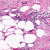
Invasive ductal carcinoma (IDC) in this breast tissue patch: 0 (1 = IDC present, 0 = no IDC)